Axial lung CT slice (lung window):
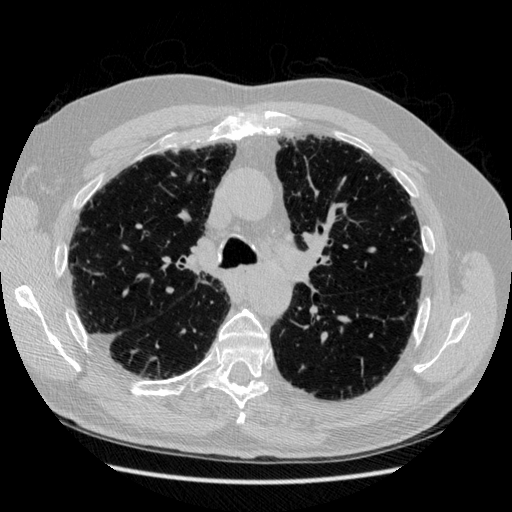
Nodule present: no